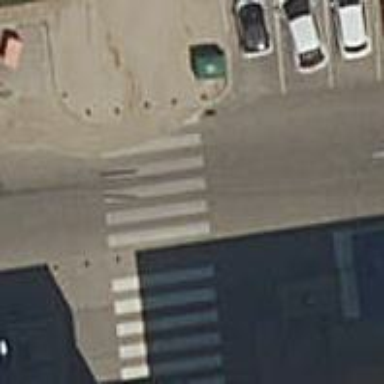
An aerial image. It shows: Kerb barrier.